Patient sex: M
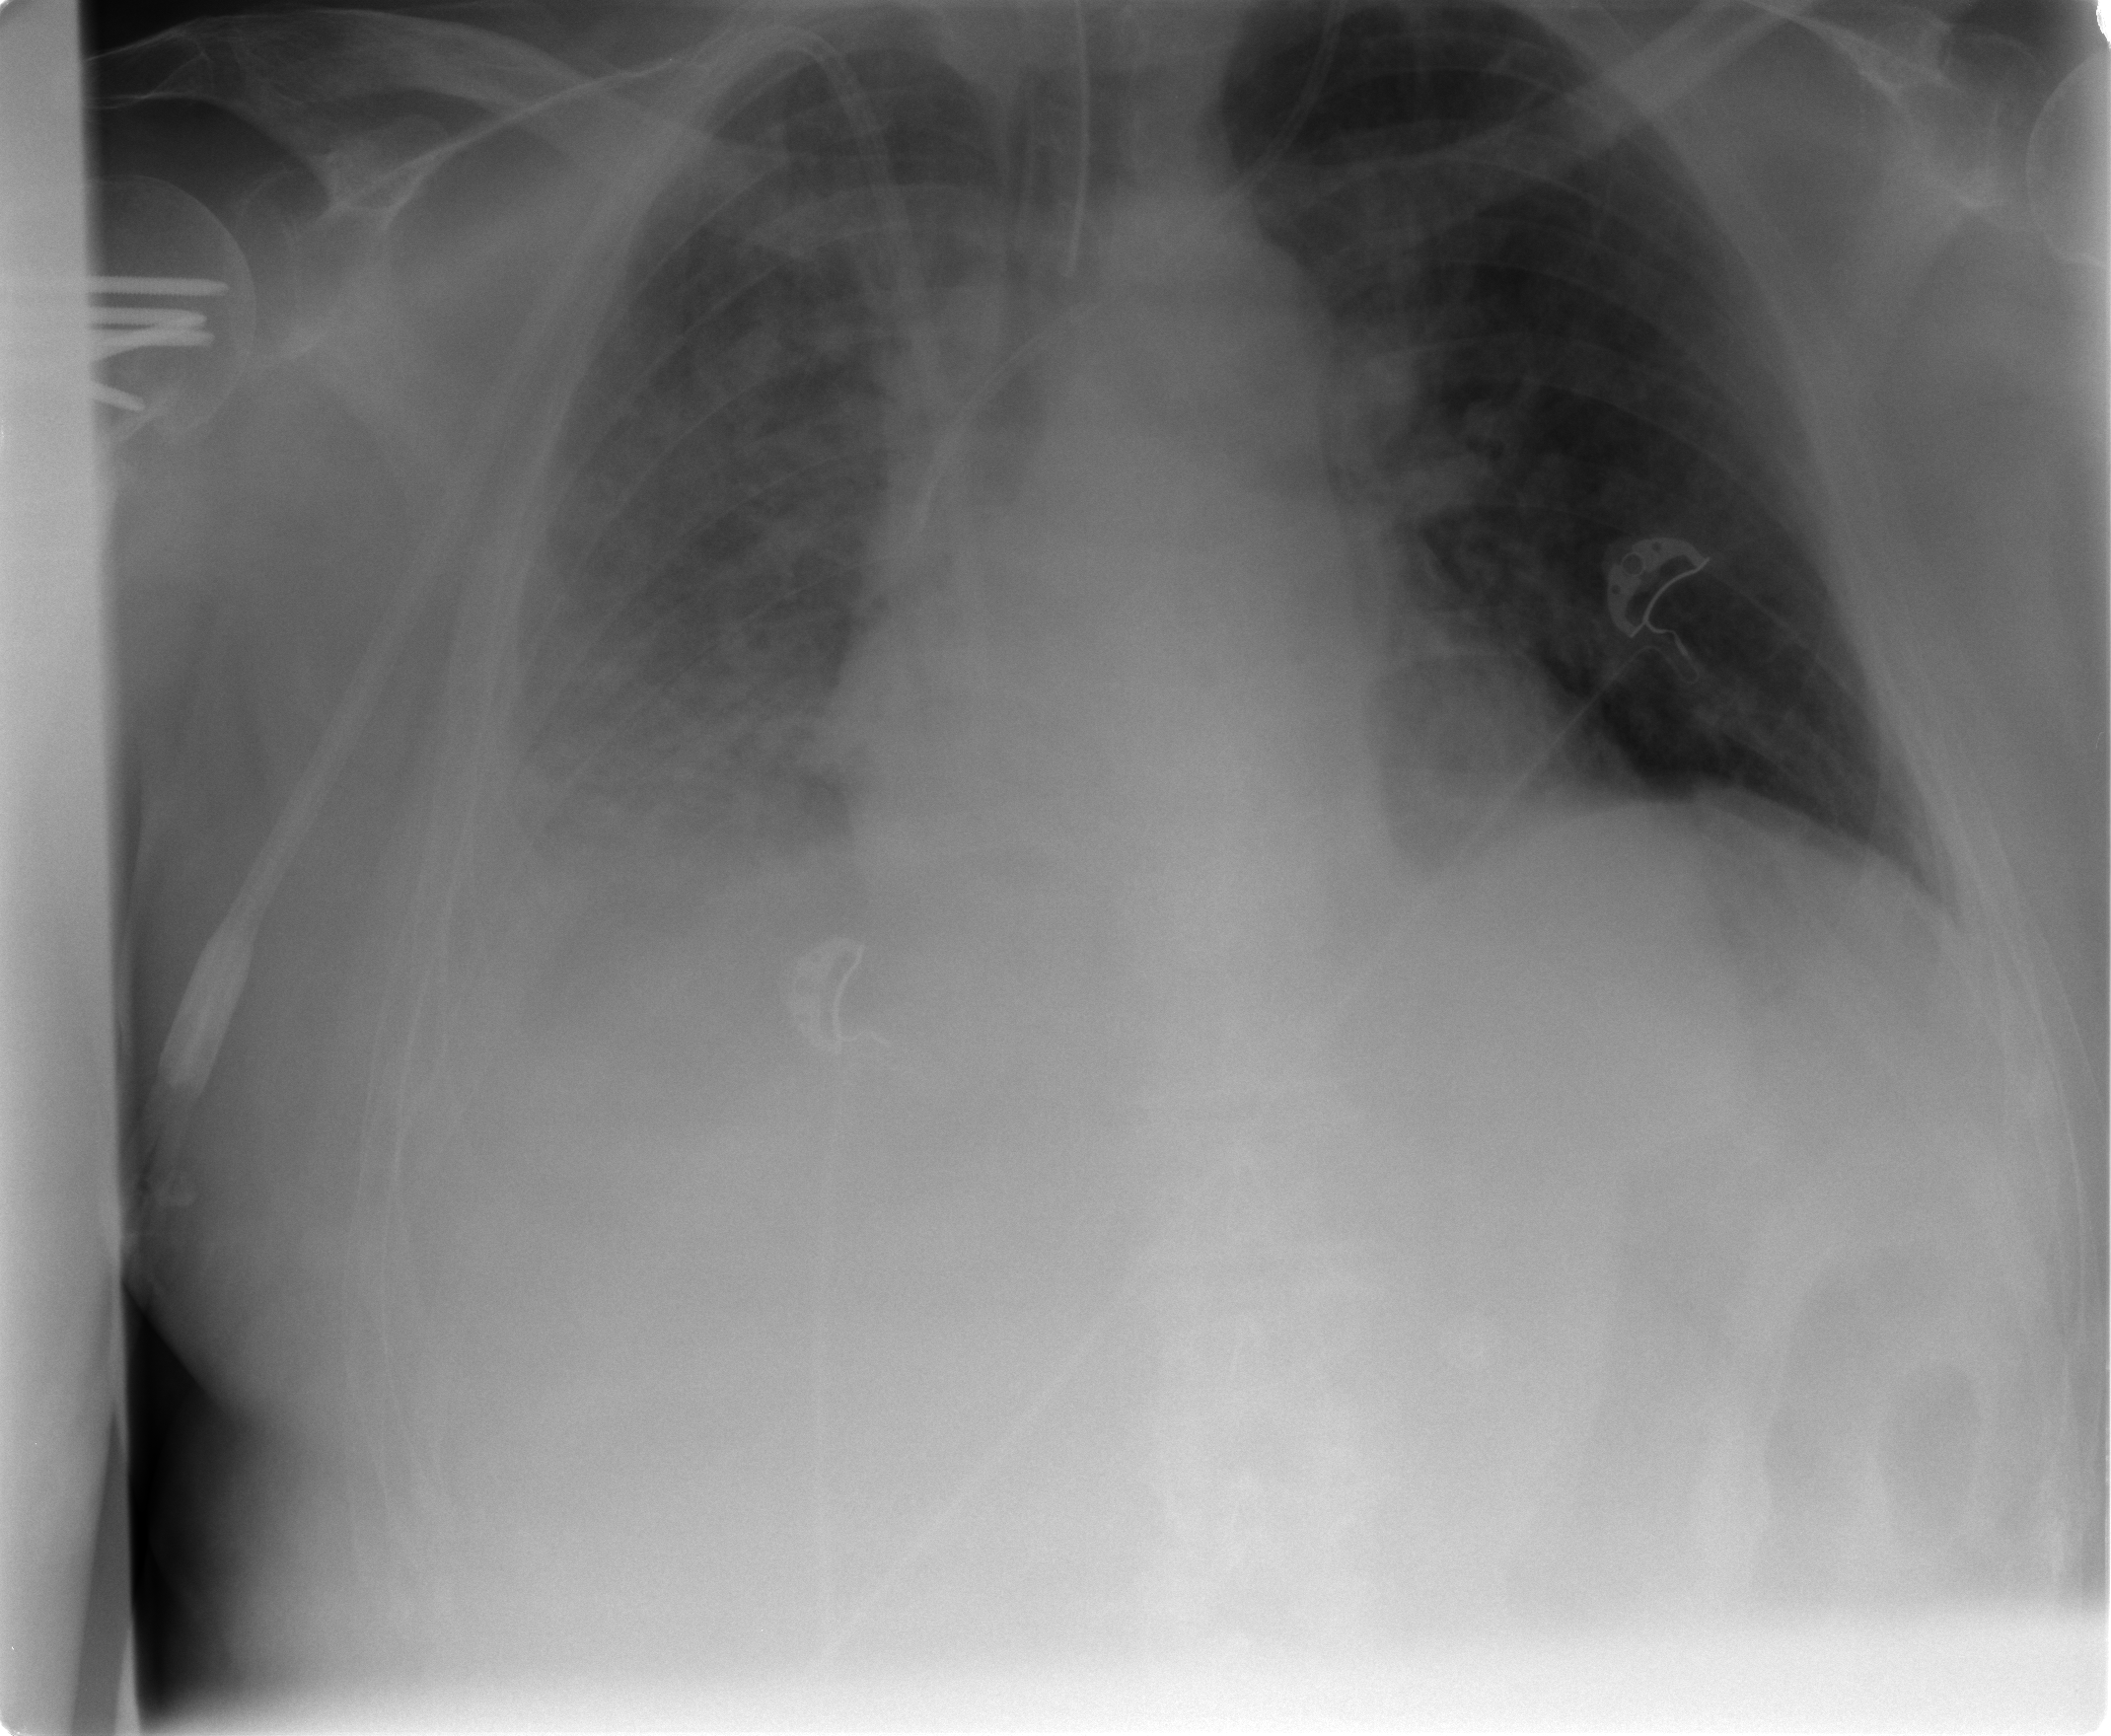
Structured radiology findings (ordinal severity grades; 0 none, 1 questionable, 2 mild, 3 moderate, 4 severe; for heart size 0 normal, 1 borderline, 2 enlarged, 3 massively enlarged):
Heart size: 2
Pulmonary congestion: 3
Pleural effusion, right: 3
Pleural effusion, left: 0
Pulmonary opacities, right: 3
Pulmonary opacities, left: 1
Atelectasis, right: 3
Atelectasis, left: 1